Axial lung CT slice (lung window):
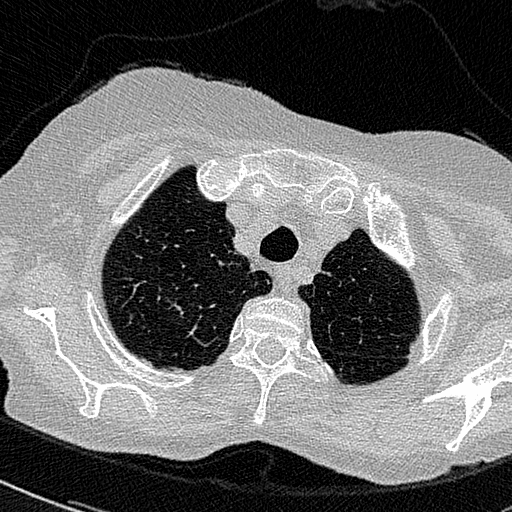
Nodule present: no